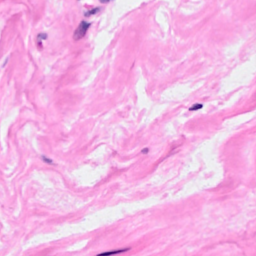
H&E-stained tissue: Breast